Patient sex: F
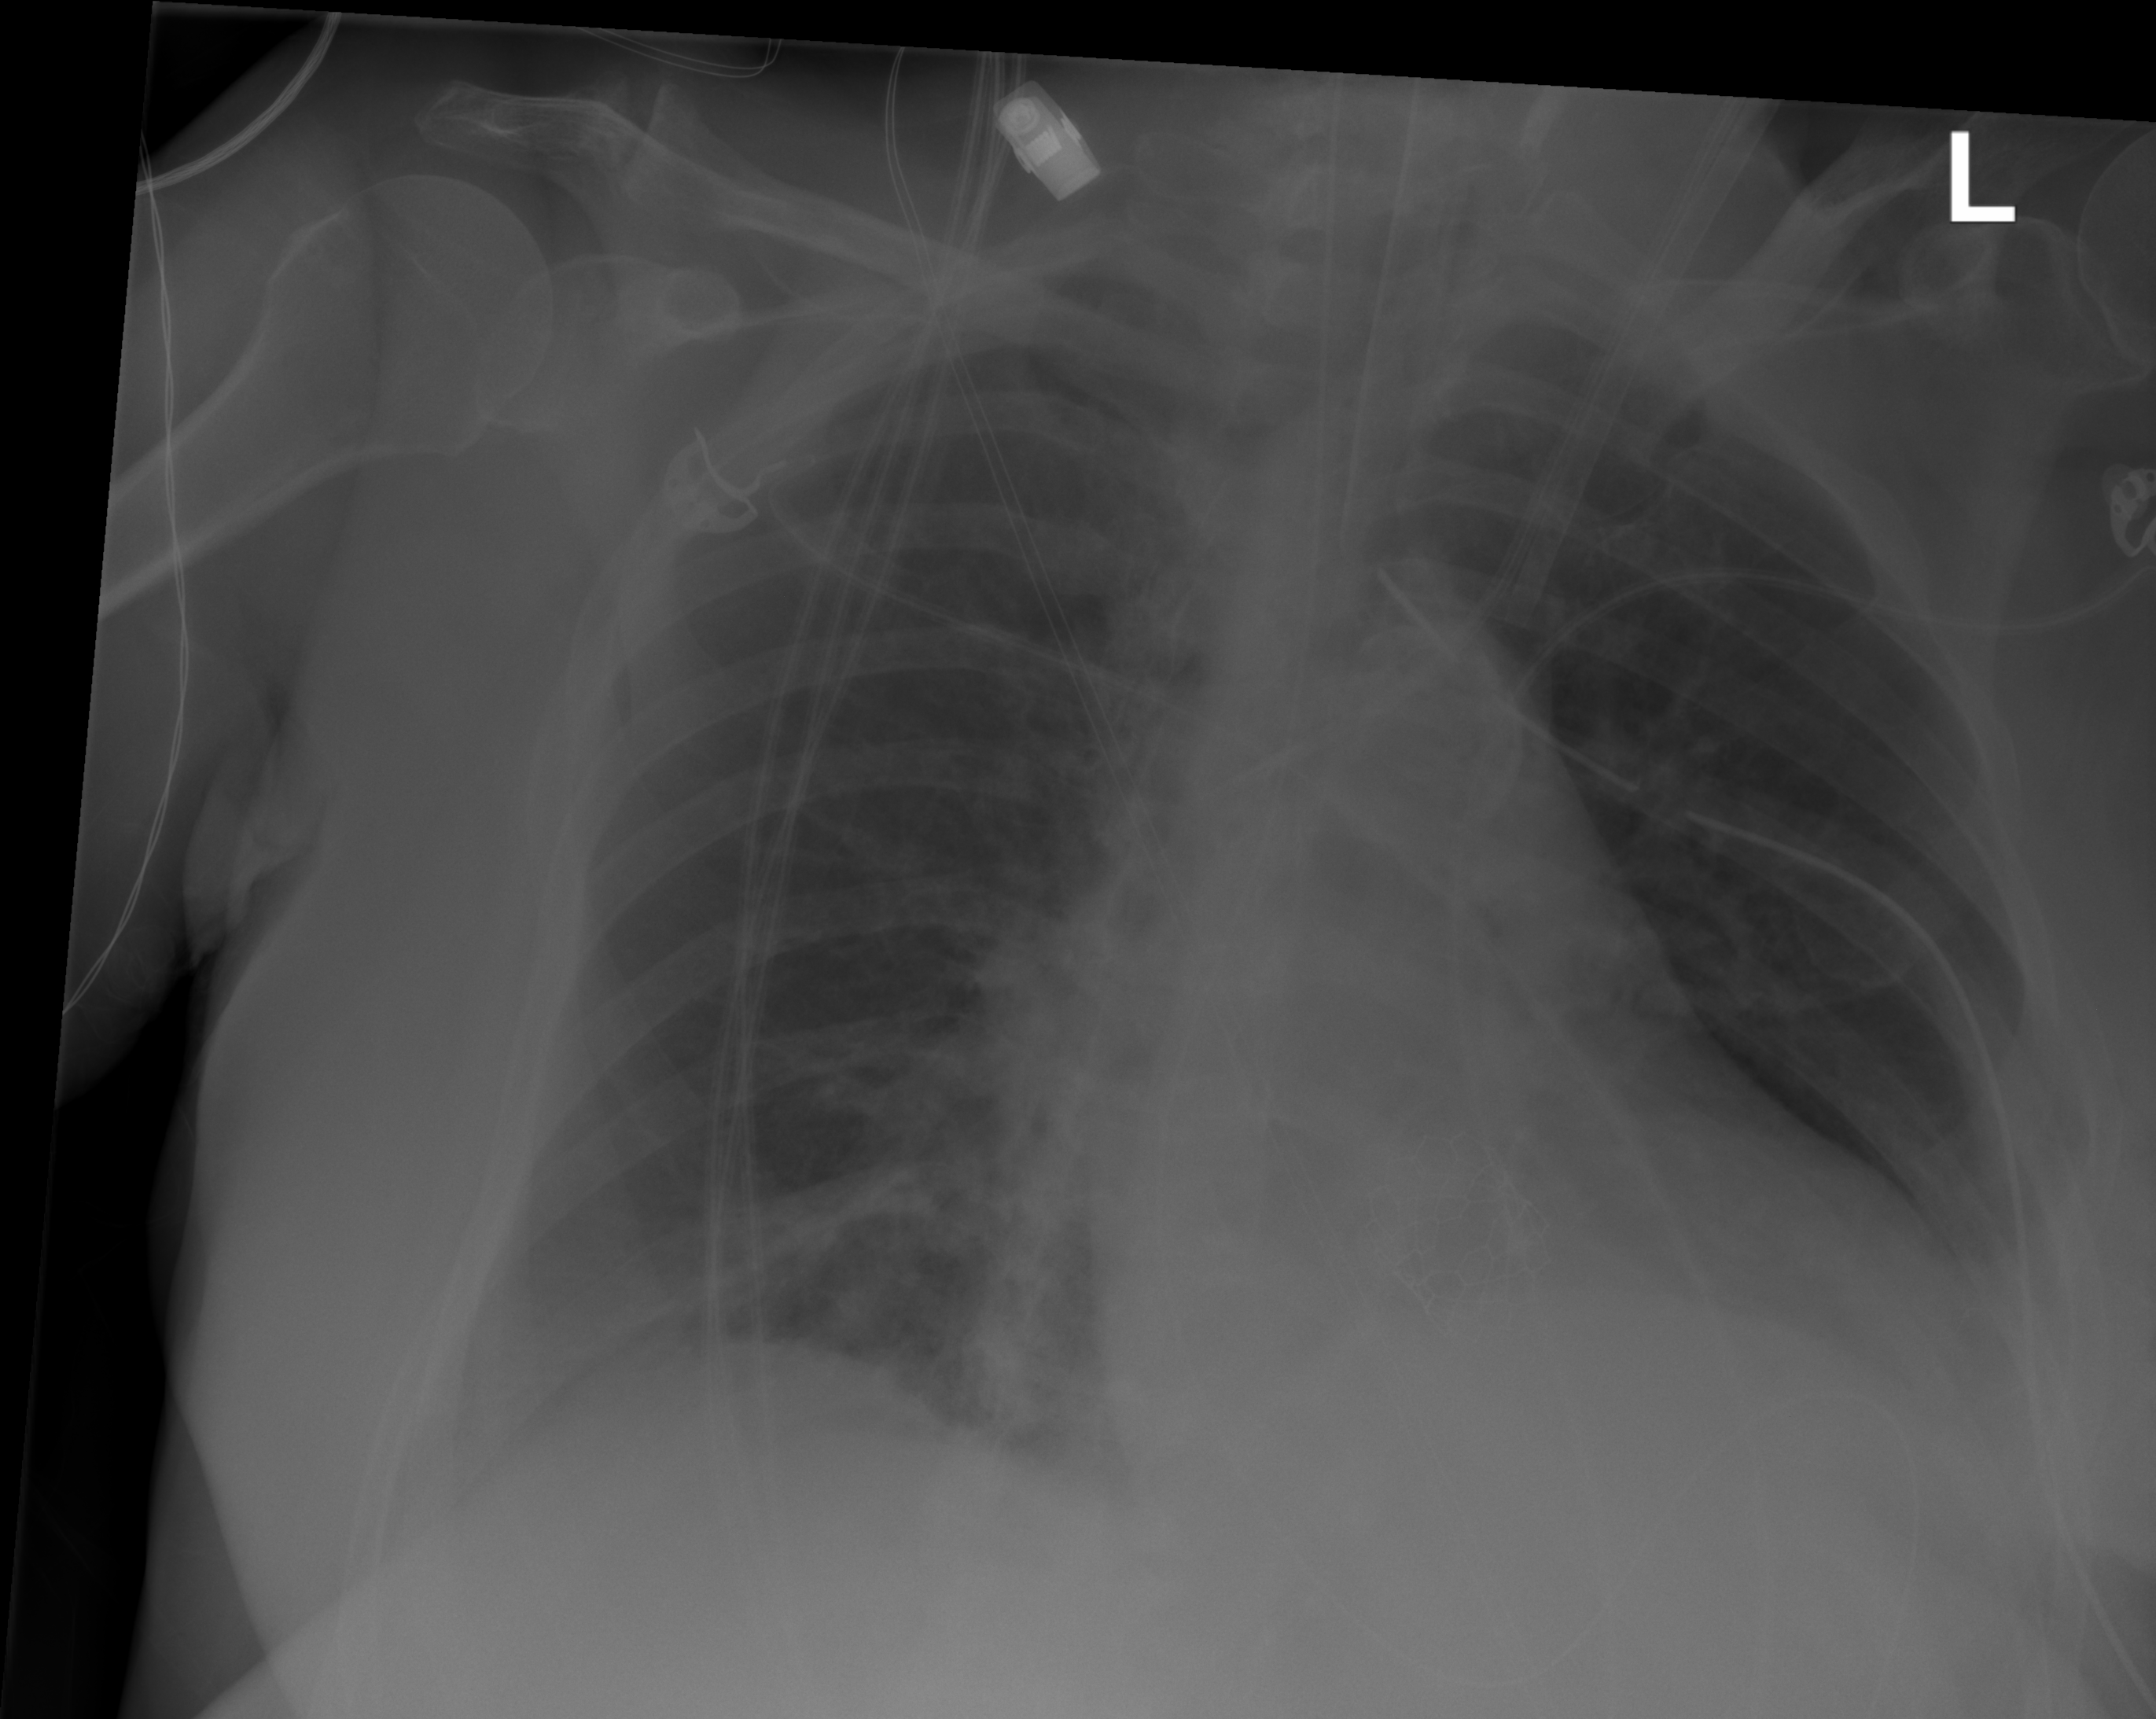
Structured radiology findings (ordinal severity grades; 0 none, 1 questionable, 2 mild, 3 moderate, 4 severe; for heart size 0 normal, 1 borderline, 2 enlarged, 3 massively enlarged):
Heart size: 2
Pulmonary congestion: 0
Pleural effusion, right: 0
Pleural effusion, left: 0
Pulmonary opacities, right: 0
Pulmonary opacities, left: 0
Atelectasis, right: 1
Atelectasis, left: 1